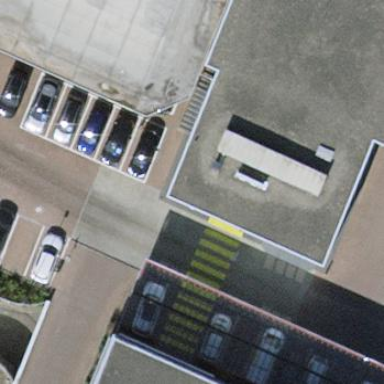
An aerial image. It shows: Building with flat roof.